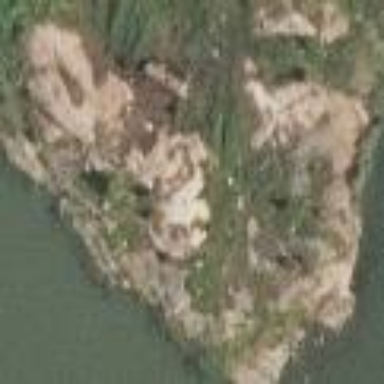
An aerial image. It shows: Landscape of bare rock.